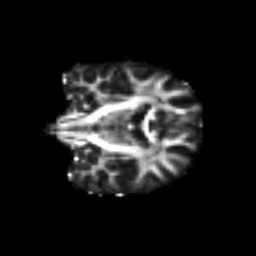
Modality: FA
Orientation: coronal
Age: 67
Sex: female
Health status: ill
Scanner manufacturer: siemens
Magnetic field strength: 3 T
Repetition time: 8.7 s
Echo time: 0.11 s